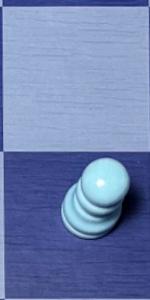
Label: Pawn_White